Field crop: tomato
Growth stage: 2
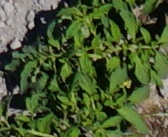
Species: tomato